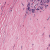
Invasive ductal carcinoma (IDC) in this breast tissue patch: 0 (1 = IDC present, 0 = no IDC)